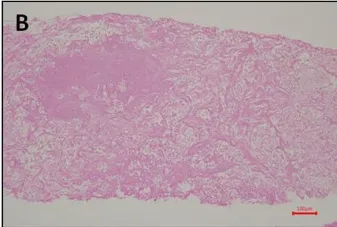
Photomicrograph of liver pathology. Liver biopsy. (B) Higher magnification of necrosis and fibrin shown on liver biopsy. Hematoxylin and eosin stain; magnification, 100X.
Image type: pathology (h&e)